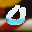
Label: 0